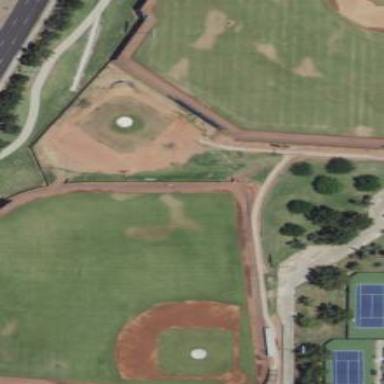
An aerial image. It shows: Baseball pitch for leisure land.